Question: I have a button that has 'contentMode' set to 'UIViewContentModeScaleAspectFill'. I set it like this:
'''
self.itemImage.imageView.contentMode = UIViewContentModeScaleAspectFill;
'''
I also set it to Mode - Aspect Fill in IB for the button, just in case. And when I set the image, I DON'T set is as a background image:
'''
[self.itemImage setImage:image forState:UIControlStateNormal];
'''
However, occasionally my image does not fill the button (which I want it to do), like in this case:

See grey spaces on each side. Occurs on both iOS 6 and 7.
Any ideas?
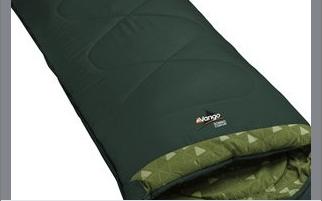
Answer: At long last, I managed to find the solution that works in Alfie's answer to <URL>.
In short, if your 'UIButton' (or its hidden 'imageView') does not respond to 'contentMode', use this code:
'''
self.button.contentHorizontalAlignment = UIControlContentHorizontalAlignmentFill;
self.button.contentVerticalAlignment = UIControlContentVerticalAlignmentFill;
'''